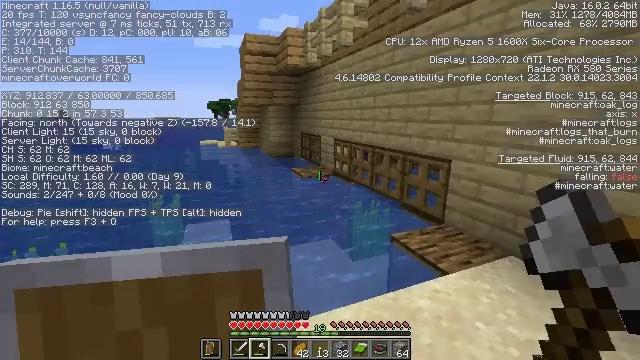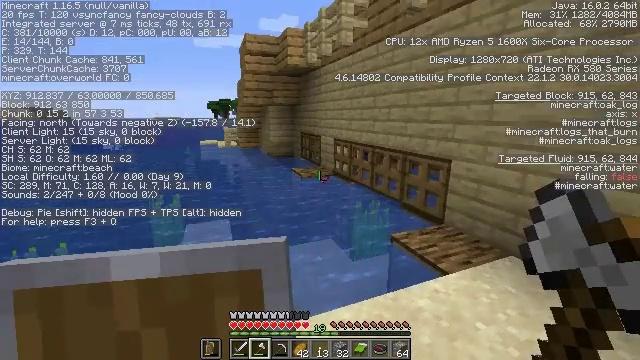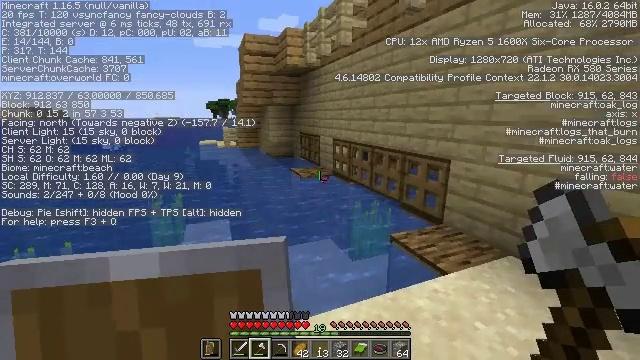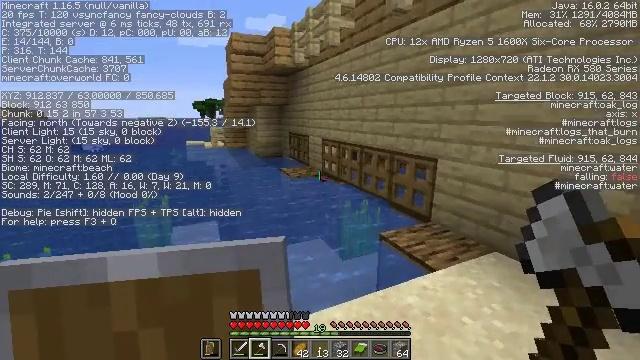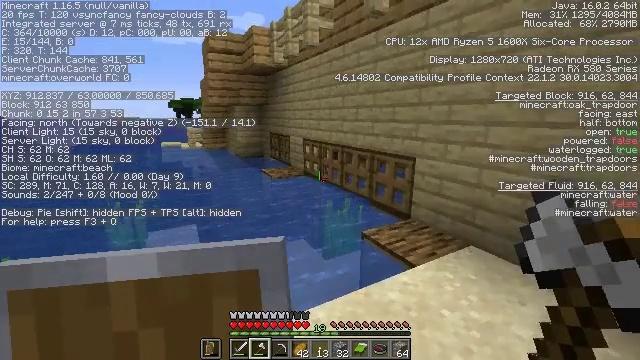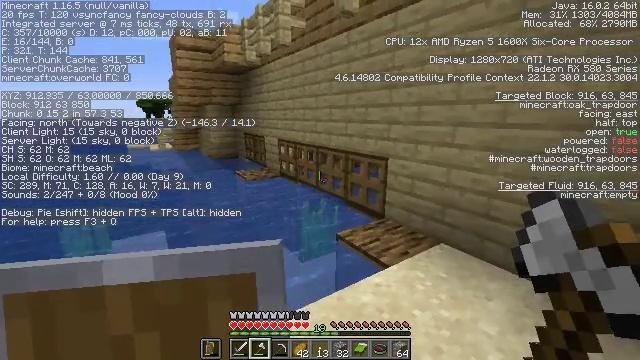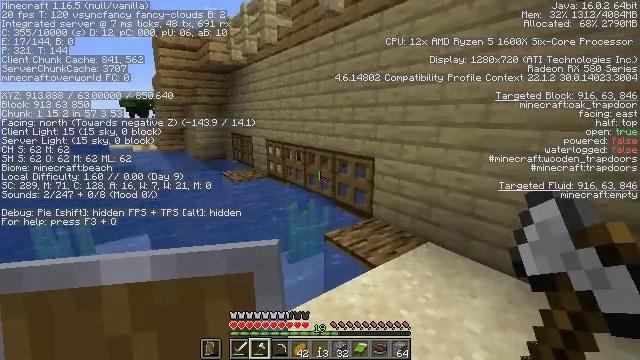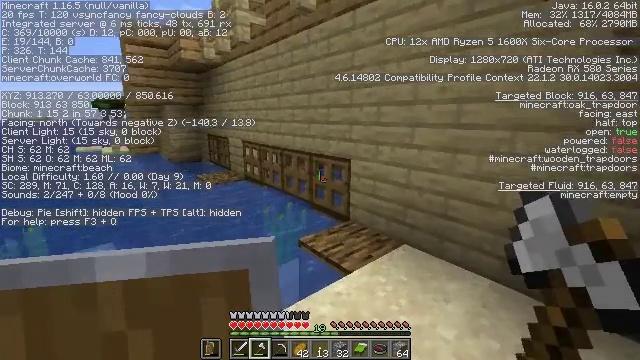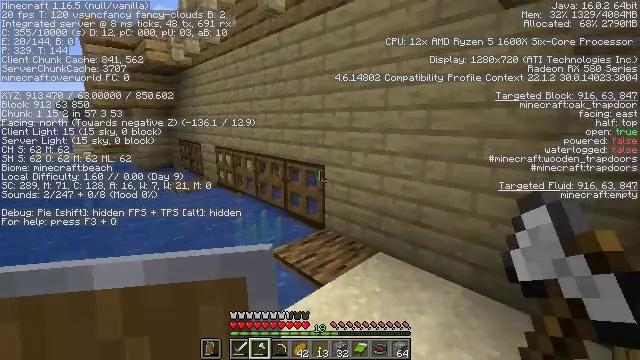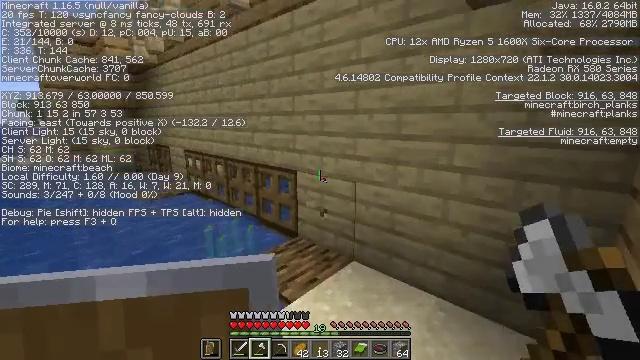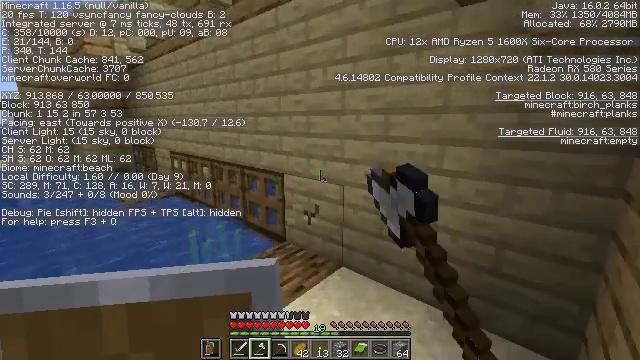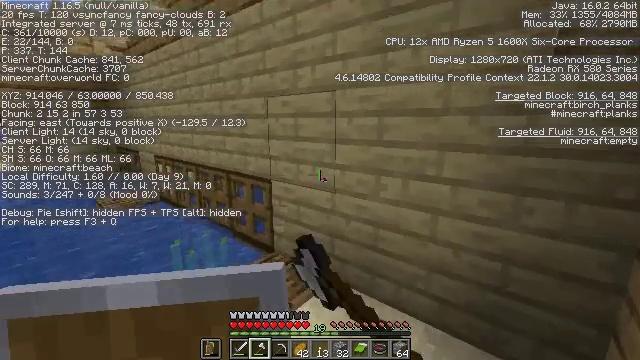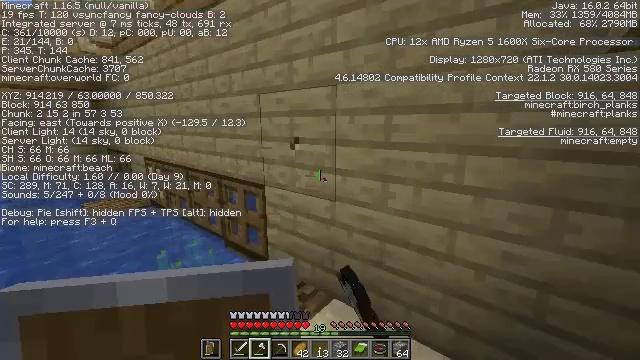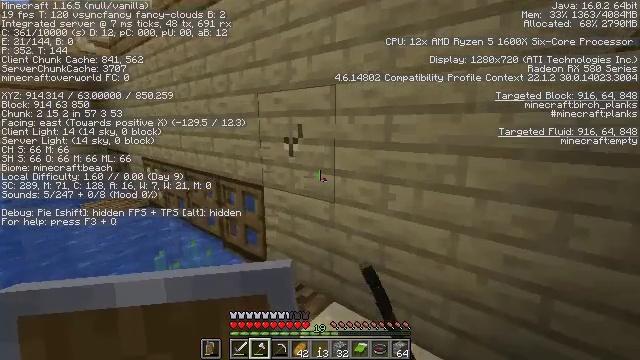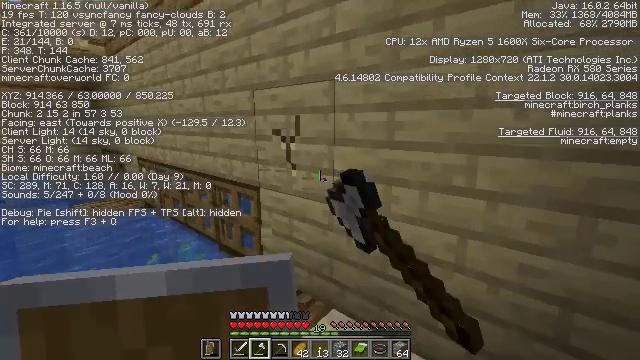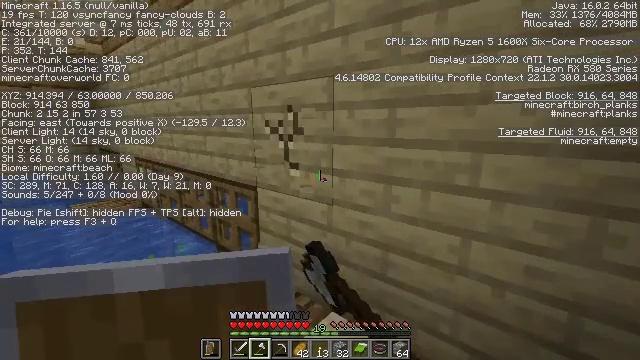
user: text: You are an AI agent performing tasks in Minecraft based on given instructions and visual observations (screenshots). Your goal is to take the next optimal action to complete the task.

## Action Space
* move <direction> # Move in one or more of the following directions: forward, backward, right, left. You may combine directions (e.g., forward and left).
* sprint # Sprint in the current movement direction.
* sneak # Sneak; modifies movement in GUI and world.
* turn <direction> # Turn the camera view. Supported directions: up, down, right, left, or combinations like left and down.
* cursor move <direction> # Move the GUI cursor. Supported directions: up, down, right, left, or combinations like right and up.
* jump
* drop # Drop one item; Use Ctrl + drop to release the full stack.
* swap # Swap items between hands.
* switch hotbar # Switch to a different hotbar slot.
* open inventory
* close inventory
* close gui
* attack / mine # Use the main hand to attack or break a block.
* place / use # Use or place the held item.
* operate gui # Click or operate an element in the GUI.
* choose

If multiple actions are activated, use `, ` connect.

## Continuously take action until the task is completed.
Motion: motion action
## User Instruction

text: Attack the birch planks to recycle them.
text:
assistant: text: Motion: no_op
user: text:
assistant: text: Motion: no_op
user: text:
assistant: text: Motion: turn right
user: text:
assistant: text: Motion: turn right
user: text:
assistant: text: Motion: move forward and move right, turn right
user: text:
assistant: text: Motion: move forward and move right, turn right
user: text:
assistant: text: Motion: move forward and move right, turn right
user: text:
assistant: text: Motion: move forward and move right, turn right
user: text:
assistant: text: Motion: move forward and move right, turn right, attack / mine
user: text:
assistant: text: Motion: move forward, turn right, attack / mine
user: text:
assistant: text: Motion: move forward, turn right, attack / mine
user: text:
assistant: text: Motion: move forward, attack / mine
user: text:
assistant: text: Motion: attack / mine
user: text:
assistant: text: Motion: attack / mine
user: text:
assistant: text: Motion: attack / mine
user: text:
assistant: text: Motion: attack / mine
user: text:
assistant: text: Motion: attack / mine
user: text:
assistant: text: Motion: attack / mine
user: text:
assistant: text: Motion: attack / mine
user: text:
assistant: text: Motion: attack / mine
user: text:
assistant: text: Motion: sneak, attack / mine
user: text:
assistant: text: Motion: sneak, attack / mine
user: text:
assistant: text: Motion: sneak, attack / mine
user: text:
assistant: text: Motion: move forward and move left, sneak, turn right and down, attack / mine
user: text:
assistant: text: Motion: move forward and move left, sneak, turn right and down, attack / mine
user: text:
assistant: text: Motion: move forward and move left, sneak, turn down, attack / mine
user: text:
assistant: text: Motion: move forward and move left, sneak, turn down, attack / mine
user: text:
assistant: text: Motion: move forward, sneak, turn right and down, attack / mine
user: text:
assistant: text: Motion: move forward, sneak, attack / mine
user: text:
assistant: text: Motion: move forward, sneak, attack / mine